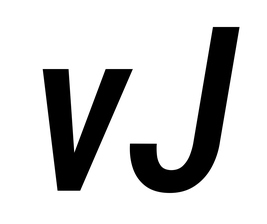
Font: Roboto-Italic_Condensed_Medium_Italic